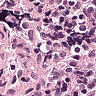
Metastatic tissue present: no